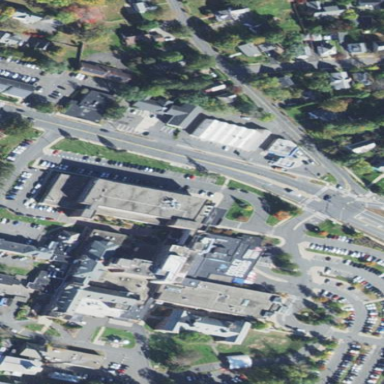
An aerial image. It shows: Healthcare facility identified as hospital.